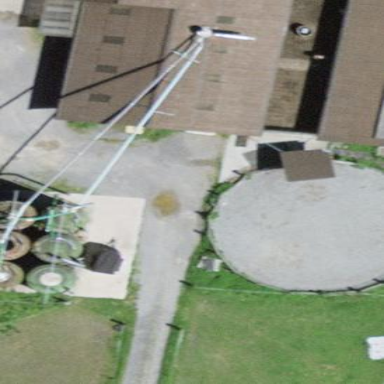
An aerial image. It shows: Storage tank with man-made structure.